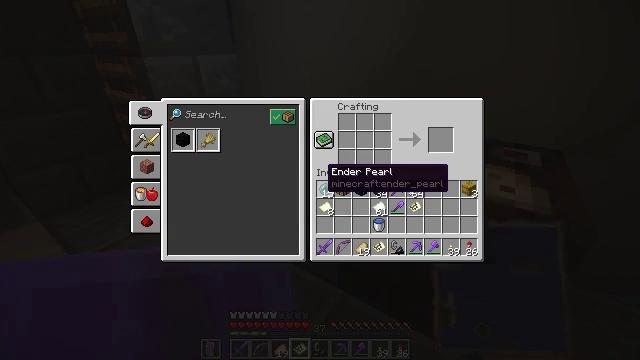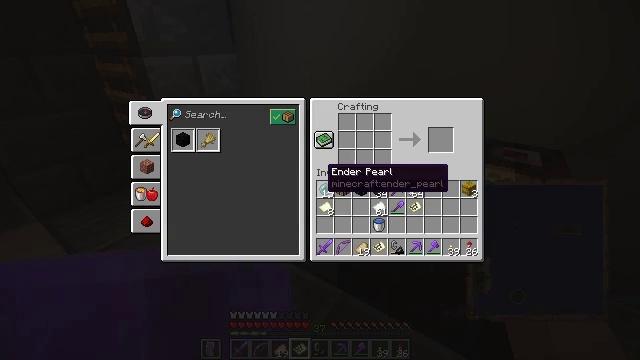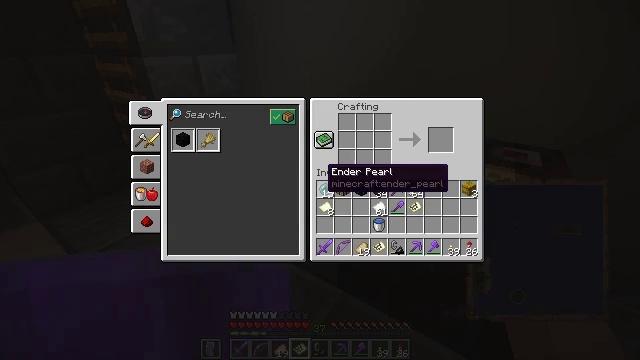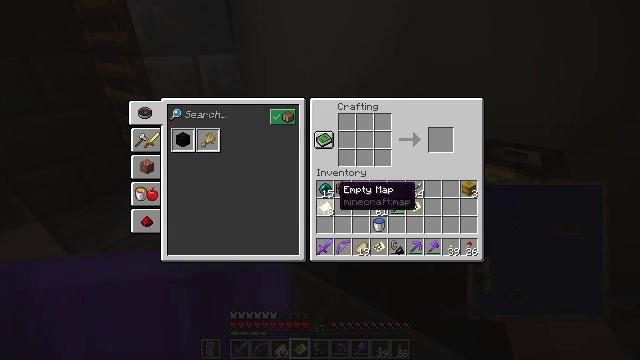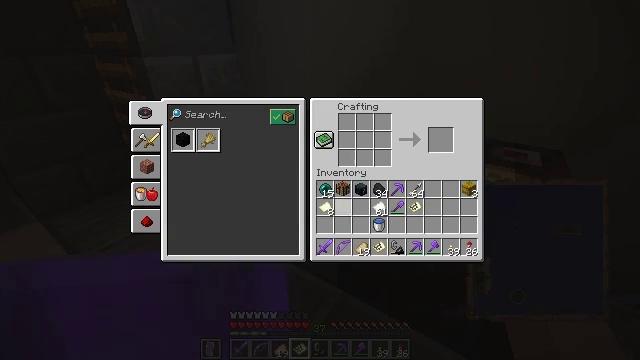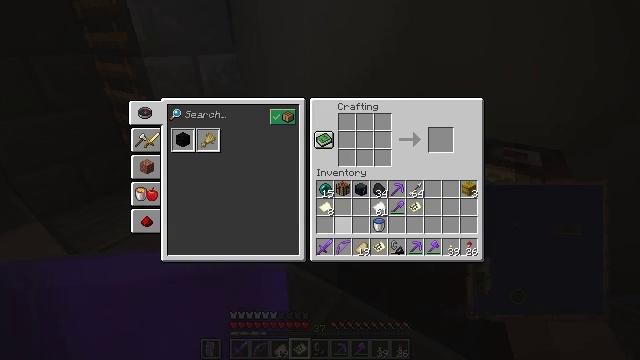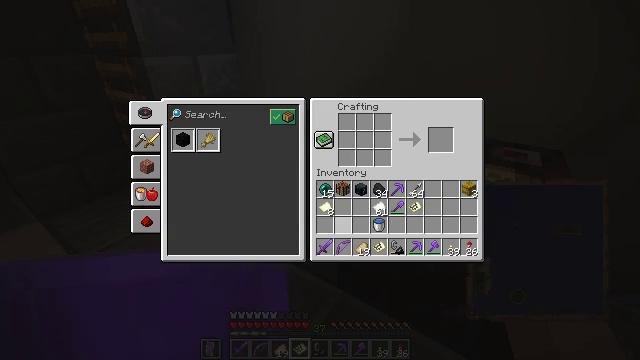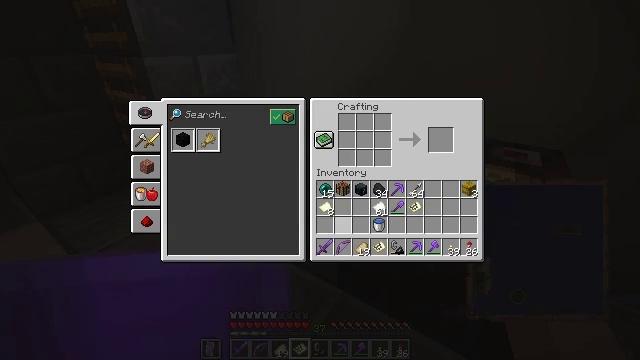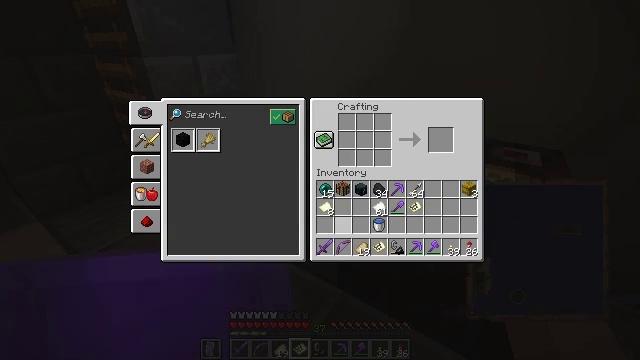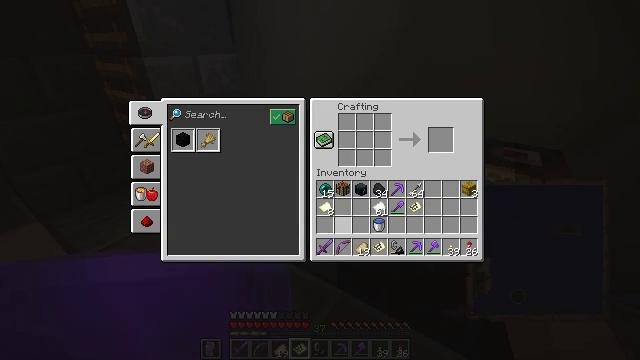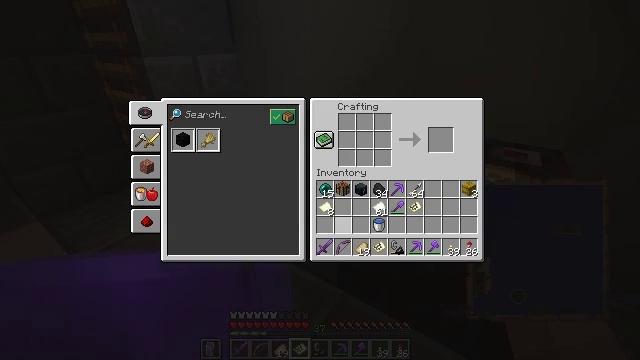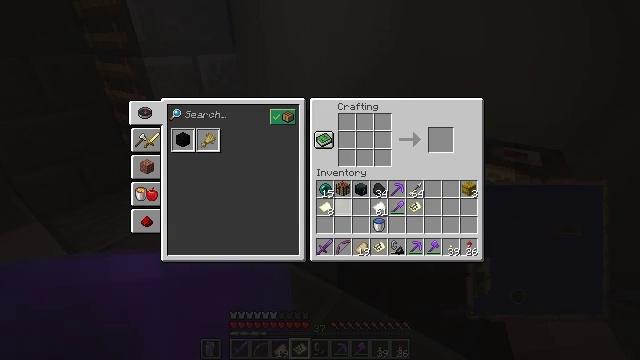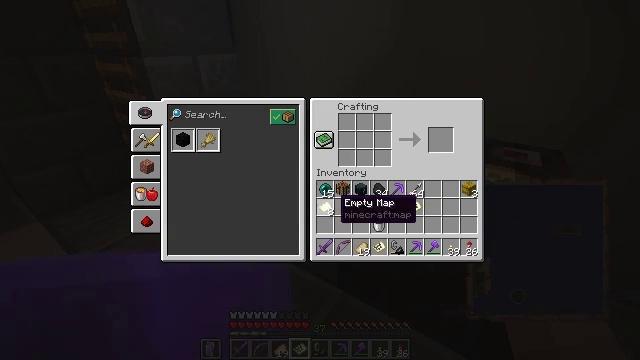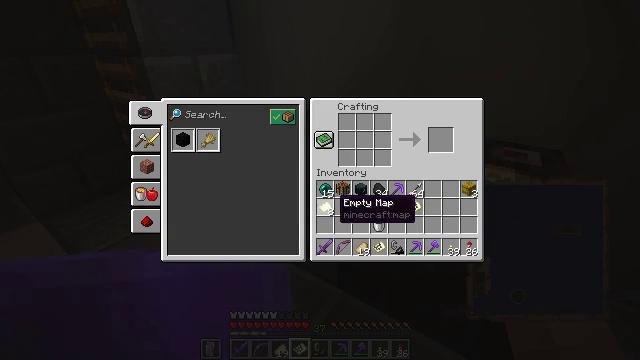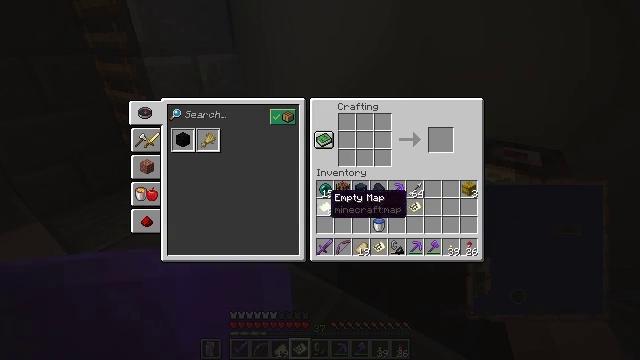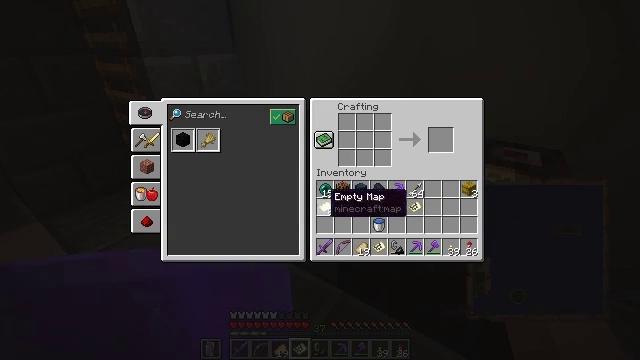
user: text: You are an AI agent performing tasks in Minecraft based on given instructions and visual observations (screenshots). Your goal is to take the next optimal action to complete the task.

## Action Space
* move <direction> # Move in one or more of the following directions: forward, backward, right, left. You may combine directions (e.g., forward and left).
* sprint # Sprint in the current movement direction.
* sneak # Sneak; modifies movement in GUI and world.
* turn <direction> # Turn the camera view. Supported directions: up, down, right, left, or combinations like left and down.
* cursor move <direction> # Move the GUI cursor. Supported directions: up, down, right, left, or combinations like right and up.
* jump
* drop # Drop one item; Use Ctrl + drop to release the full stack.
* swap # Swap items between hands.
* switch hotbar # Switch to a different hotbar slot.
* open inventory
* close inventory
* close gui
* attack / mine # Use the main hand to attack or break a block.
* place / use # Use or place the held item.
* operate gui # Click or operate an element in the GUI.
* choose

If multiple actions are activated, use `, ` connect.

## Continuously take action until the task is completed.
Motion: motion action
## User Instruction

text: Open your inventory to craft a filled map.
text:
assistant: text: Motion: no_op
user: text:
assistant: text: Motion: no_op
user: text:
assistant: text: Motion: turn right and down
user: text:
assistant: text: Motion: turn right and down
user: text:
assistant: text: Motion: no_op
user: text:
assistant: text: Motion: no_op
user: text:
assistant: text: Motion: no_op
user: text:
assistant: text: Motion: no_op
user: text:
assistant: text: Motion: no_op
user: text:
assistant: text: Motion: no_op
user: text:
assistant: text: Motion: turn left and up
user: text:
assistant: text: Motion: no_op
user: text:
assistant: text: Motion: no_op
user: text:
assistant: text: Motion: turn left
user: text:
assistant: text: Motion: no_op
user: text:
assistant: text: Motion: attack / mine
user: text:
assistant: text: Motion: attack / mine
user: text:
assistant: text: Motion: attack / mine
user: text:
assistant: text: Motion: turn right and up
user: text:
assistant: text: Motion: turn right and up
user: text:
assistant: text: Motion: turn right and up
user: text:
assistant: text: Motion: turn up
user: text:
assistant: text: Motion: no_op
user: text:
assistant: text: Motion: no_op
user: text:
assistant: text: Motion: no_op
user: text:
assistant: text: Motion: no_op
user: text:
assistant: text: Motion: no_op
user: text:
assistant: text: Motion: no_op
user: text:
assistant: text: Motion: no_op
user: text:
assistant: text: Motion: use / place